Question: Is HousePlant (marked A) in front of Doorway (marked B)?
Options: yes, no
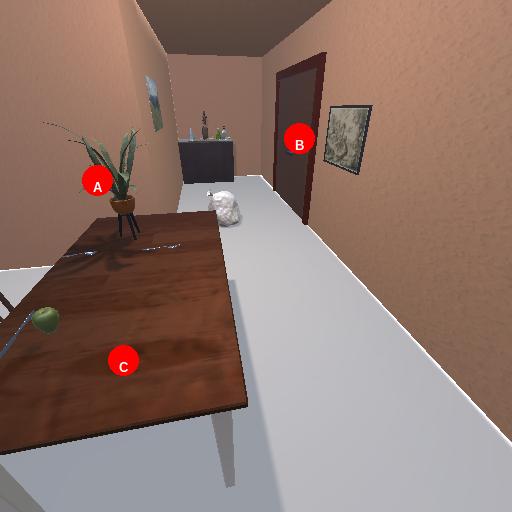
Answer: yes